Question: I need to create an application with a list-view activity, but the elements in the list should be separated one from another and have more then one click option:
Here is the image:

so i can click on the on the task to see the task details and i can click on the left side of the task (the colored part) to change it's color, and this way to change it's priority
i would really appreciate if some one could provide me with a tutorial or additional reading information to creating such custom lists.
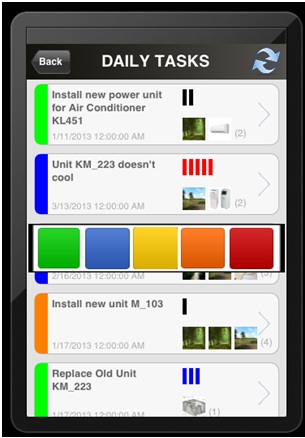
Answer: 'divider' and 'dividerHeight' property of the ListView can make space between your listview items:
'''
<ListView android:id="@+id/list_view"
android:layout_height="fill_parent"
android:layout_width="fill_parent"
android:divider="@android:color/transparent"
android:dividerHeight="10.0sp"/>
'''
You can find some tutorial on how to build an Android Listview with <URL>